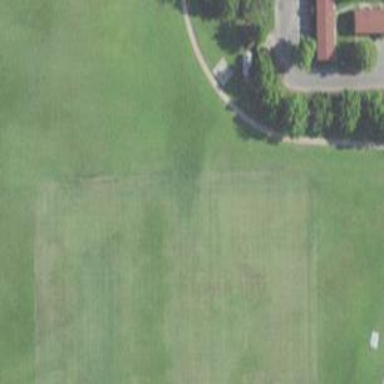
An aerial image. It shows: Recreation ground.